Aerial crown-view tile of a tropical tree (Barro Colorado Island, Panama), acquired 20240813:
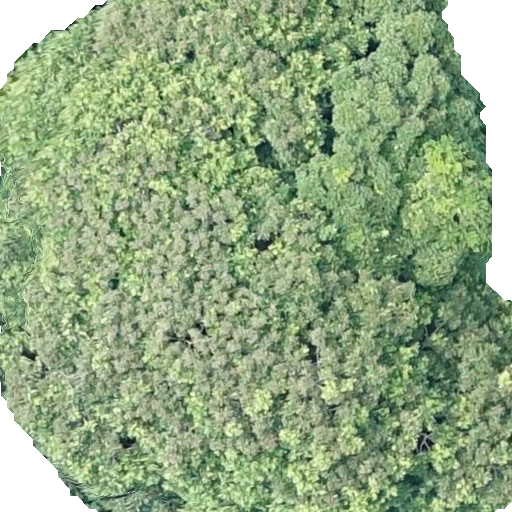
Species: Dipteryx oleifera
GBIF accepted scientific name: Dipteryx oleifera
Crown area: 410.071 m²